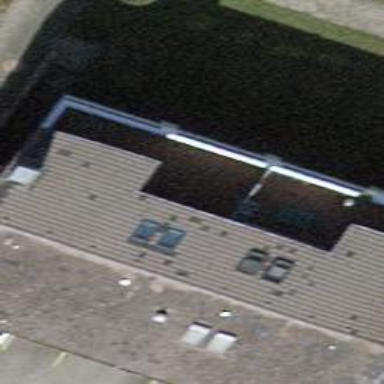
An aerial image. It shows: Apartments building with gabled roof oriented along.